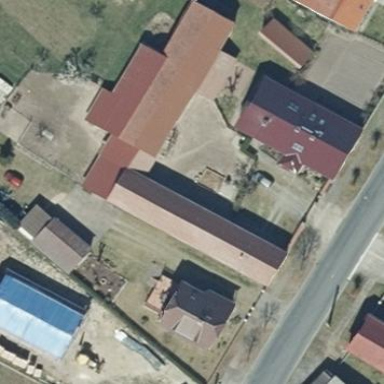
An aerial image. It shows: Building with flat grey roof.